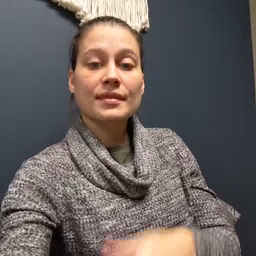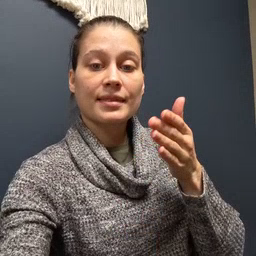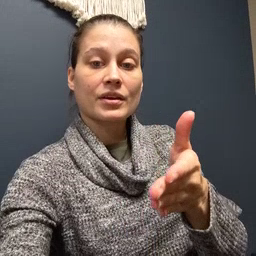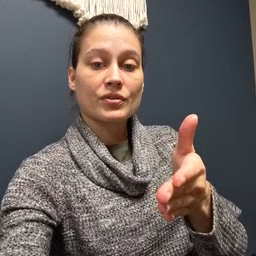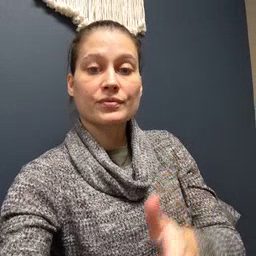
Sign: there